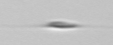
Label: Cylindrotheca_morphotype1